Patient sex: M
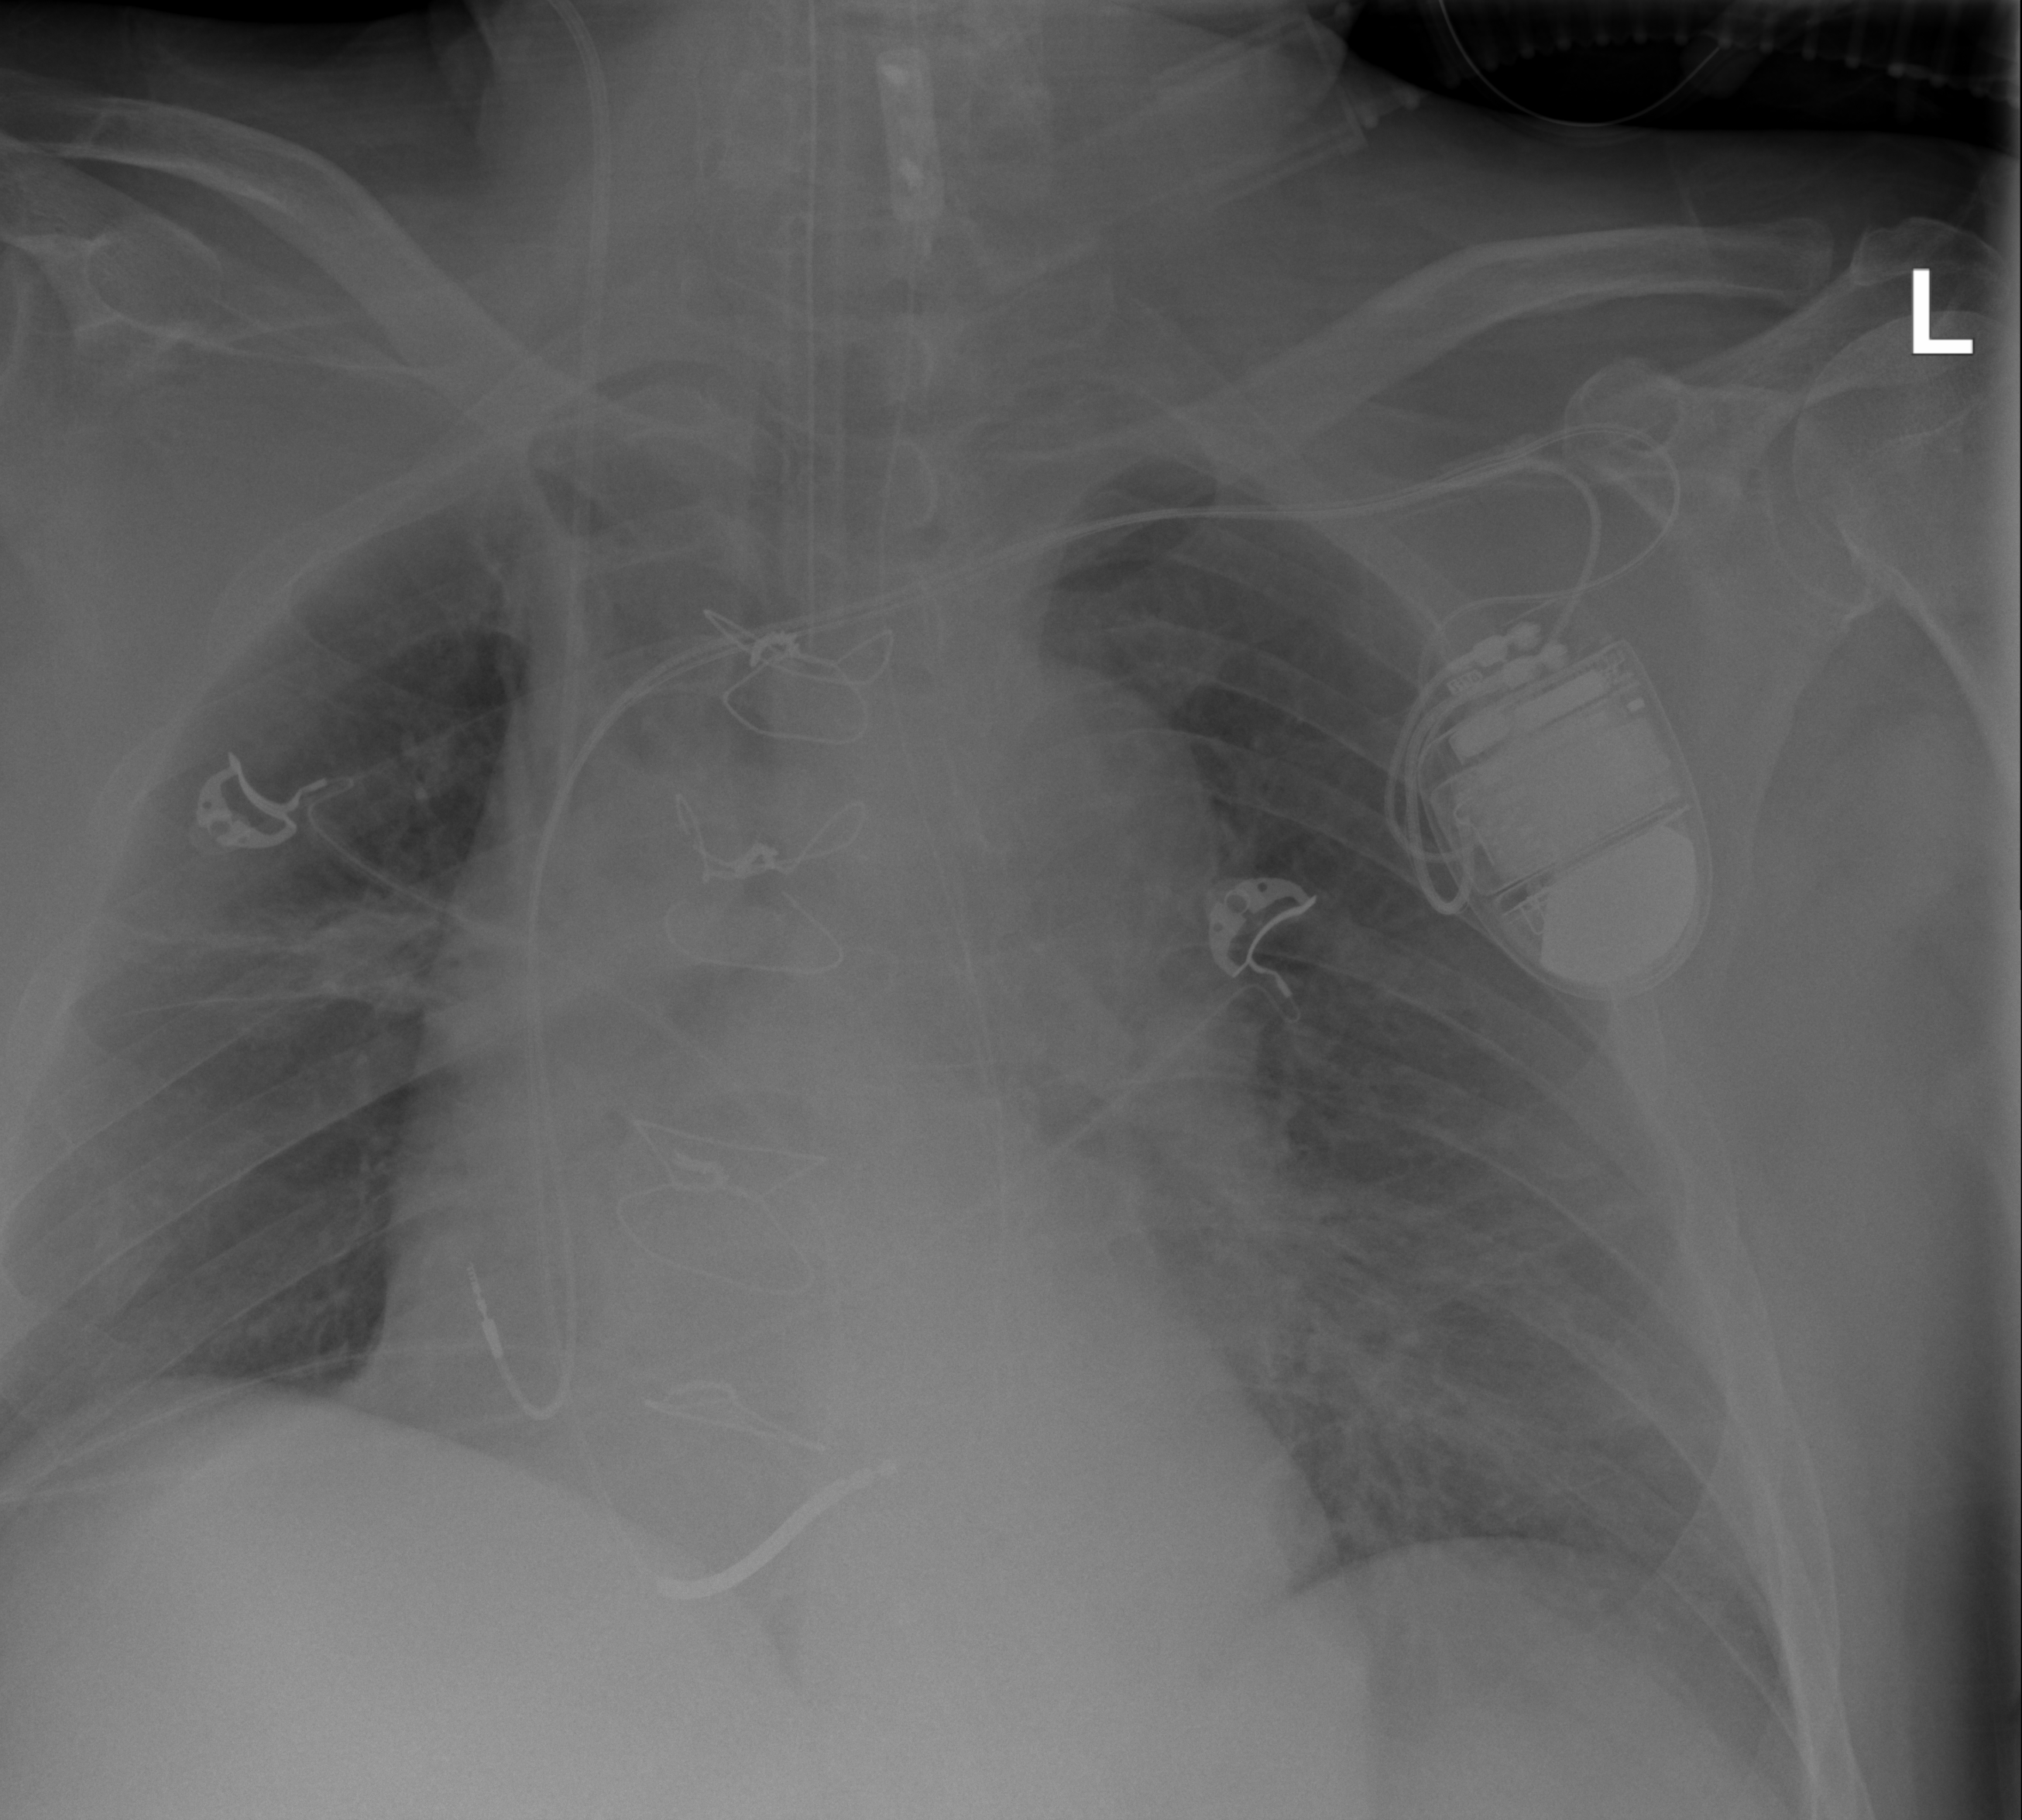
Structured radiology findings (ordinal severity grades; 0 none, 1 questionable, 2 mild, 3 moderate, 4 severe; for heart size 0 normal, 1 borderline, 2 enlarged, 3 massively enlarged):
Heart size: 2
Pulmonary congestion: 2
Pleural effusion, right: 1
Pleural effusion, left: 0
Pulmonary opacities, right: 0
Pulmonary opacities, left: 0
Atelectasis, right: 0
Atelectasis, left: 2